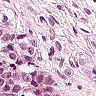
Metastatic tissue present: yes